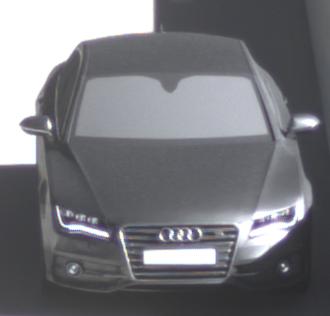
Make: Audi
Model: S7 Sportback cod
Detailed model: S7 (4G) Sportback
Model produced from: 2012/06
Model produced until: 2014/05
Doors: 5
Color: gray
Road condition: dry road
Daytime: morning or afternoon
Contrast: high contrast